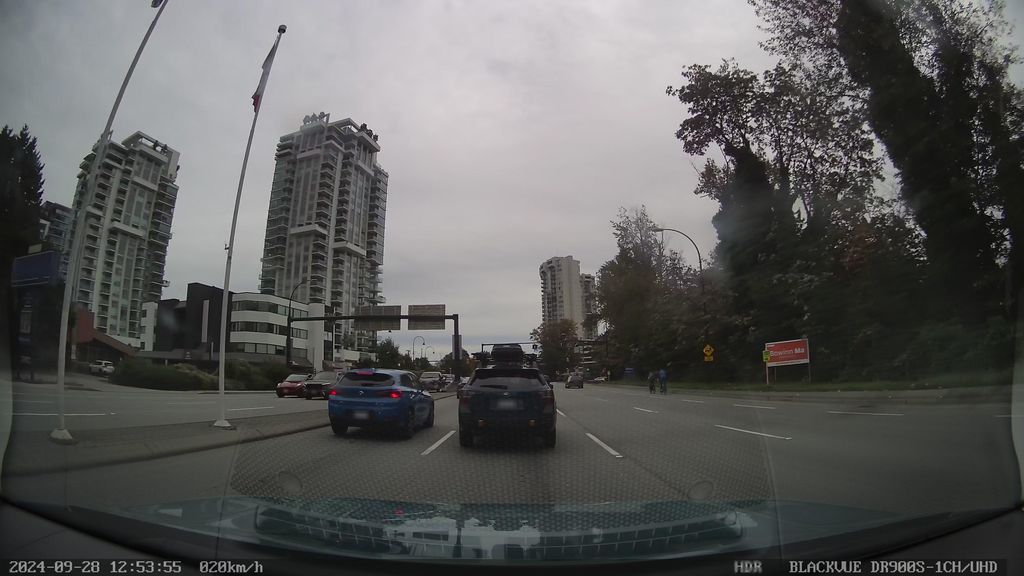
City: vancouver